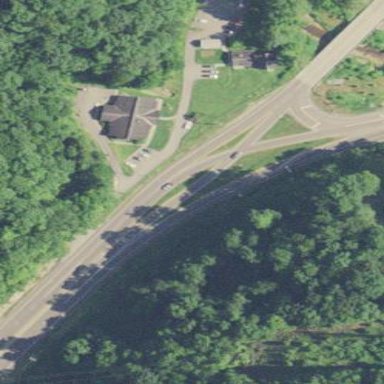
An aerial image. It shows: Island traffic calming feature with grass surface.